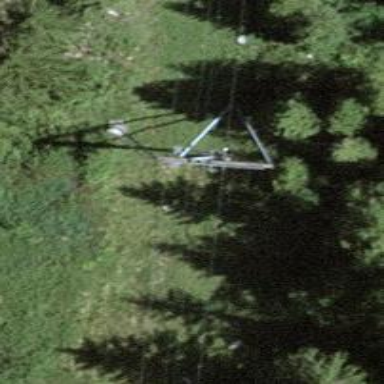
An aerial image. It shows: Pylon used for aerialway.